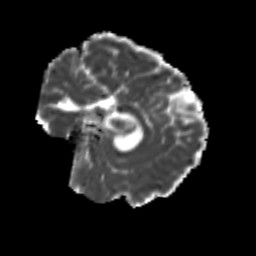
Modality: MD
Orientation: sagittal
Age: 20
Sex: male
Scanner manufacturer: siemens
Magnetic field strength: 3 T
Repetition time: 3.5 s
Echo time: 0.104 s